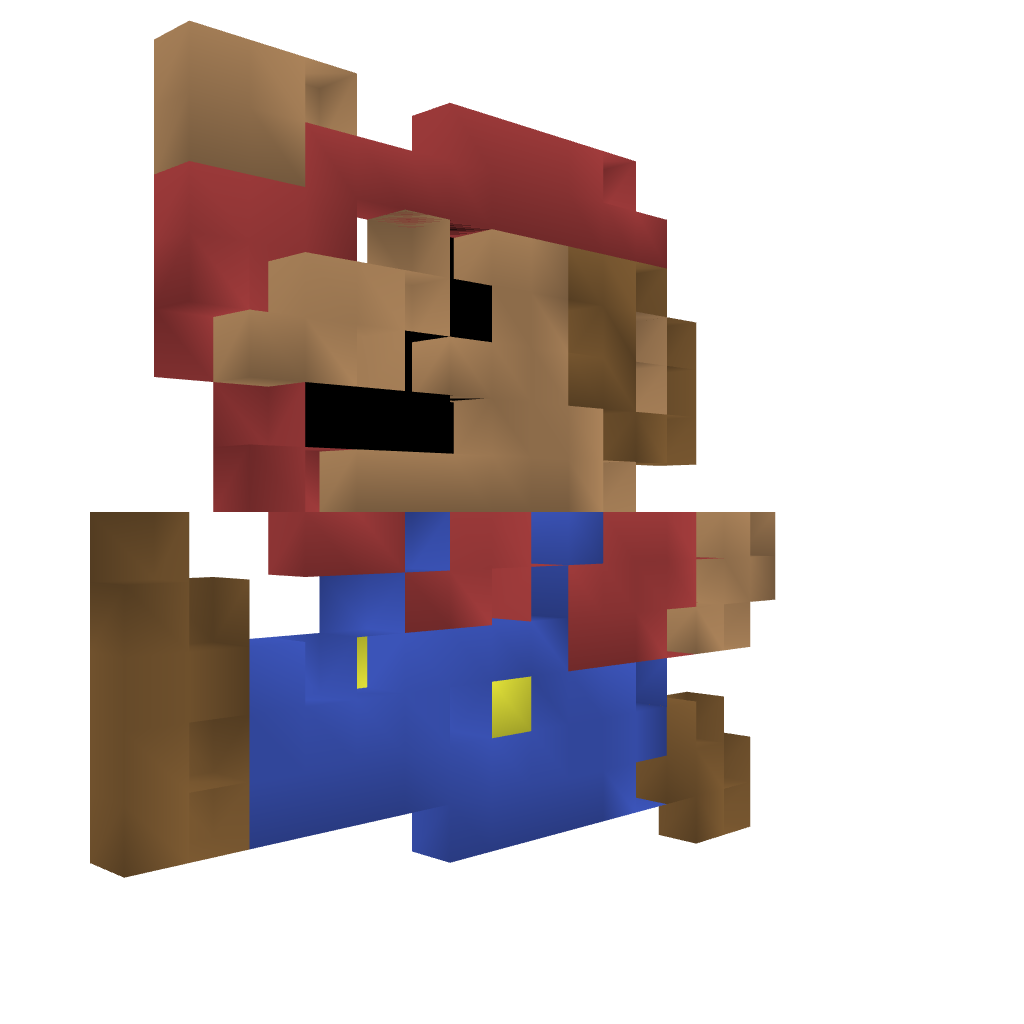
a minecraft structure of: Super Mario 8-Bit Style [Jumping] high quality